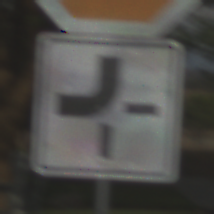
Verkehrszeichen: VerlaufVorfahrtsstrasse2
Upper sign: Stop
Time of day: MorningAfternoon
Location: Outdoor (Nature)
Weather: PartlyCloudy
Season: NotSpecified
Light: Natural